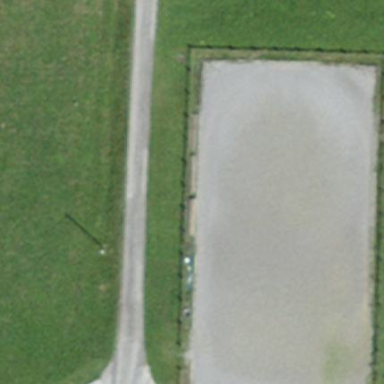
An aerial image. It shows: Farmyard area.